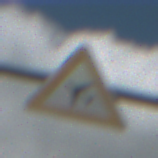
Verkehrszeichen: FlugbetriebRechts
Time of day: Midday
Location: Outdoor (Nature)
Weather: PartlyCloudy
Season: NotSpecified
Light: Natural